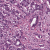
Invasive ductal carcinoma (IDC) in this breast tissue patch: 1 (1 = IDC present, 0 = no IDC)